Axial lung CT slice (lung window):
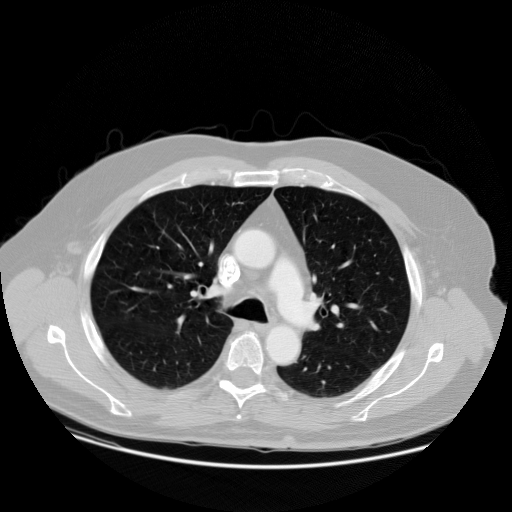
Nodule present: no